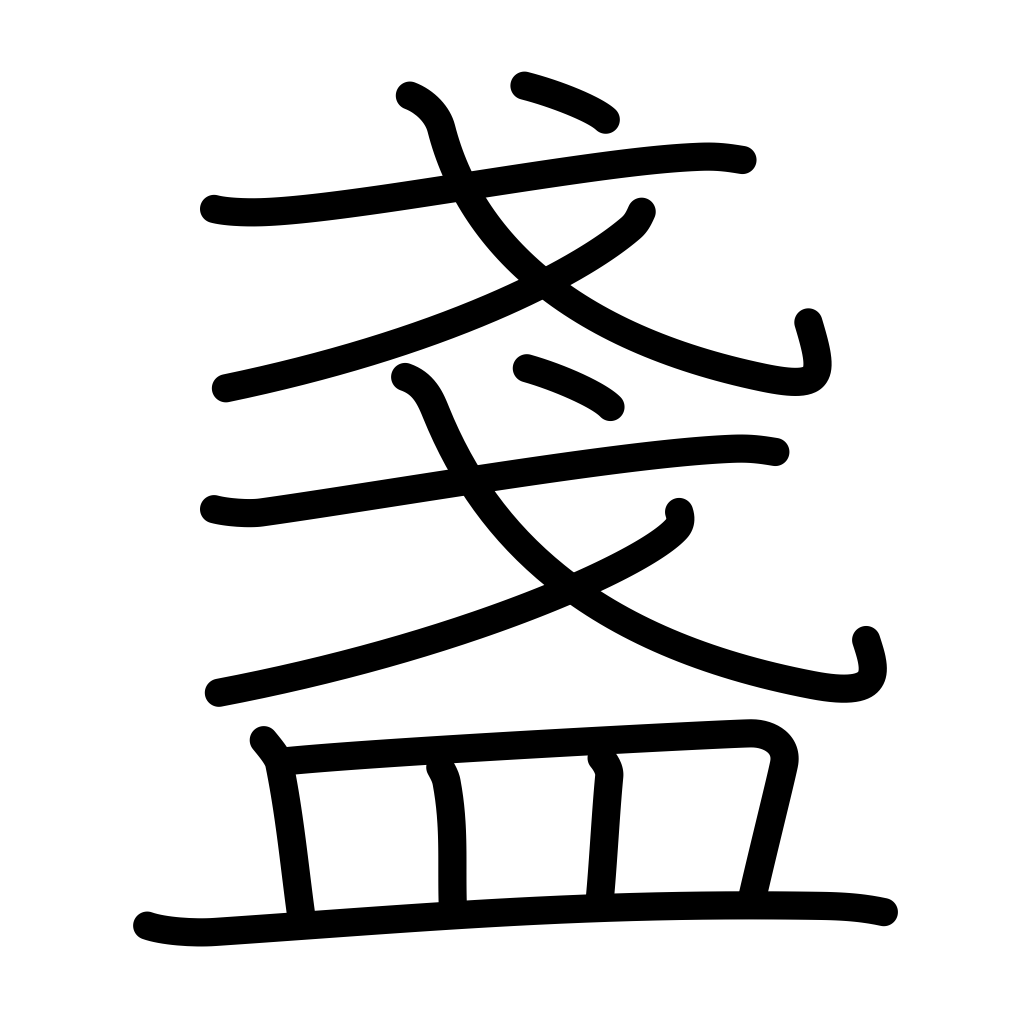
Meaning: sake cup